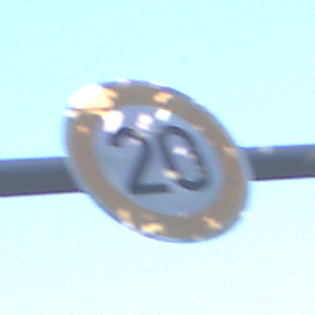
Verkehrszeichen: Geschwindigkeit20
Umgebung: Outdoor, Urban
Tageszeit: SunriseSunset
Wetter: Clear
Licht: Natural
Jahreszeit: NotSpecified
Kontrast: LowContrast